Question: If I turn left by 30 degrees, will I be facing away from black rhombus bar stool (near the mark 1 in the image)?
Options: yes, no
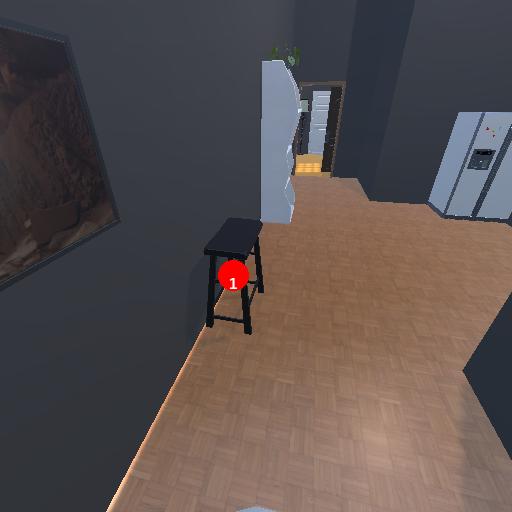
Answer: yes